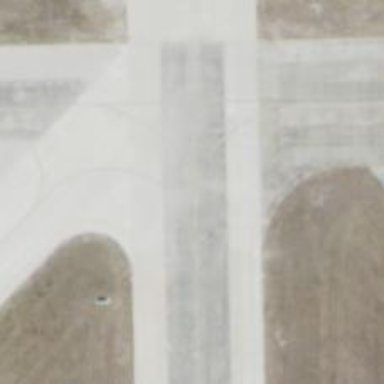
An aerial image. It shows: Asphalt taxiway at the airport.